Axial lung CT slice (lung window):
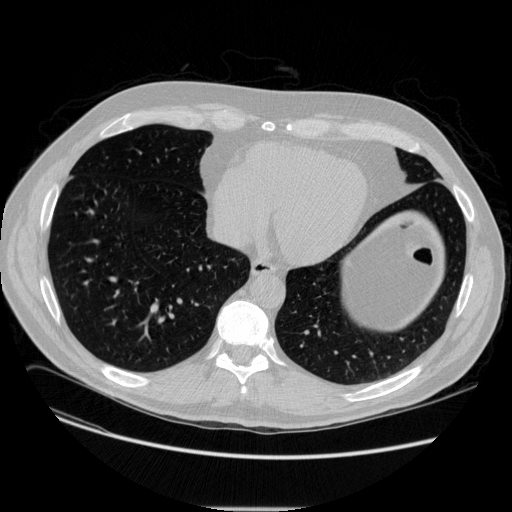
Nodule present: no